Question: Count the number of objects in the diagram.
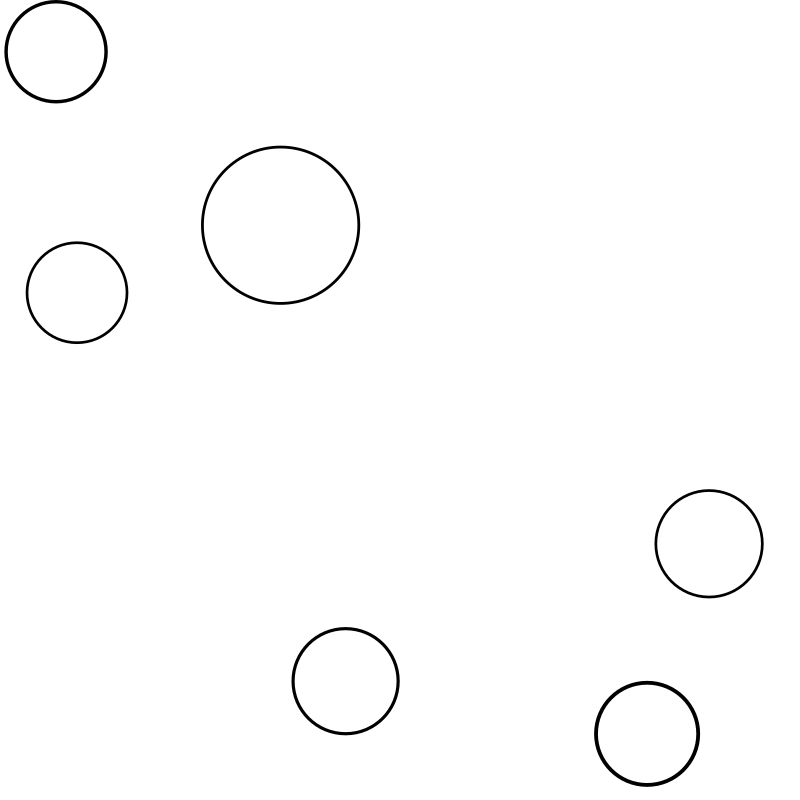
Answer: 6